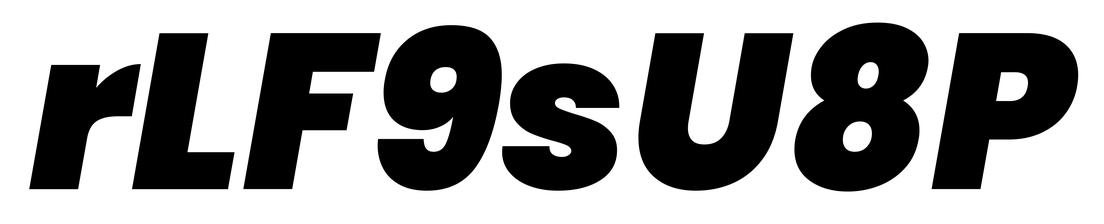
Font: Poppins-BlackItalic